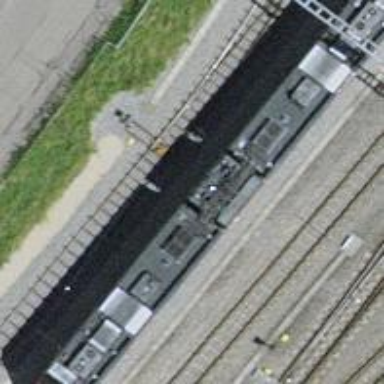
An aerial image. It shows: Narrow-gauge railway with electrified tracks using contact line. Located in service yard with one track.